Question: I am quite new to azure hubs. But spent three days to understand the flow(to use in xamarin forms).
Currently tying to link with android only(through xamarin forms). So when I thought everything needed is ready(GCM key and azure access policies) from my side, I started coding using vs2015.
First thing I did was creating "Blank portable cross platform" project.
Then,tried to install Microsoft.Azure.NotificationHubs package. PFA
But I am getting following errors( related to Profile259).
I spent whole day to understand what error is saying and I understood that package is expecting different target framework than what I am referring.
So I tried changed to other versions and through some blogs I found that maybe this Profile259 directory is missing.But it's all there.
Package is expecting .Net Framework 4.5 Full Profile. I cross checked it by following the link
I updated my azure version.Nuget package is also latest.
So what could possibly go wrong.
Please guide me in right way to get push notifications in devices.
PFA below.

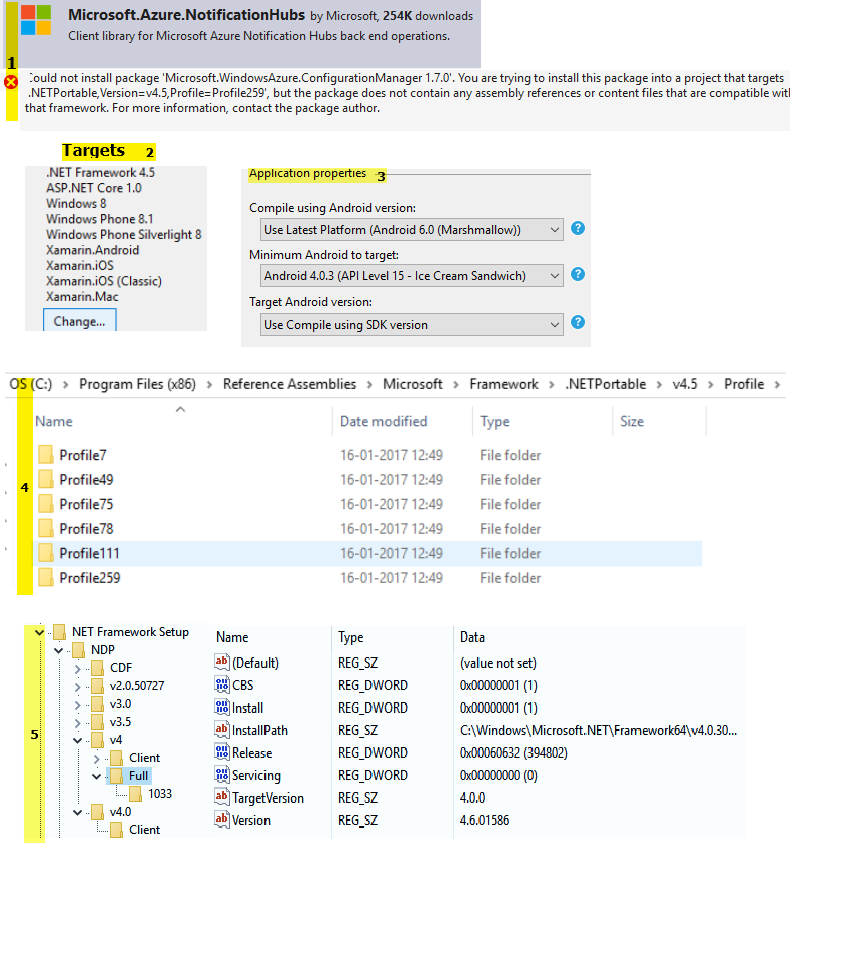
Answer: I had to add it as a component. Go to the Components under the Android and iOS project, select edit components off the context menu, and add the "Azure Messaging by Xaramin" component. You'll probably have to download it by clicking "Get More Components".